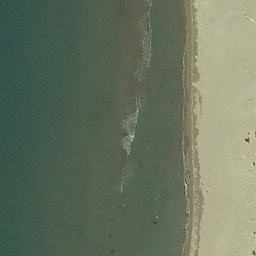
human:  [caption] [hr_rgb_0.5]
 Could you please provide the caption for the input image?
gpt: The beach was littered with vegetation.

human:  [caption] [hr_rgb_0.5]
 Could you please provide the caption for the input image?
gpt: There is some vegetation on the beach.

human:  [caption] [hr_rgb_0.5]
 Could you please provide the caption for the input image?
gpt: the beach with gravels next to the atrovirens sea .

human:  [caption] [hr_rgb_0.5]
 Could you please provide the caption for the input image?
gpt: A flat yellow beach with several black stones.

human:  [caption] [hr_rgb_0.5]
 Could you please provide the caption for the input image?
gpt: A flat yellow sand beach with some black stones.